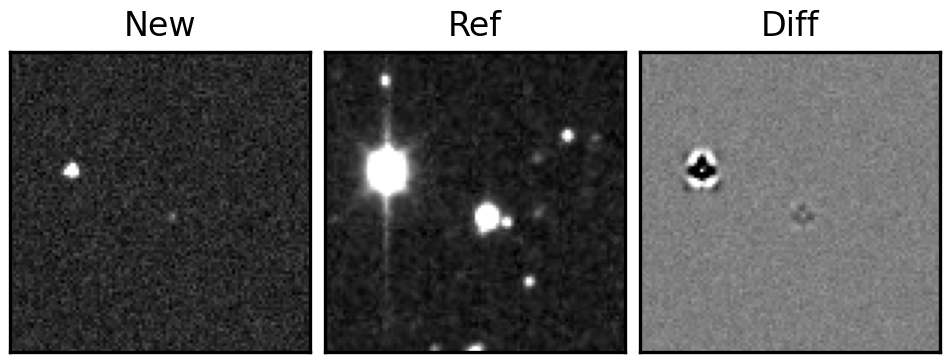
Label: bogus